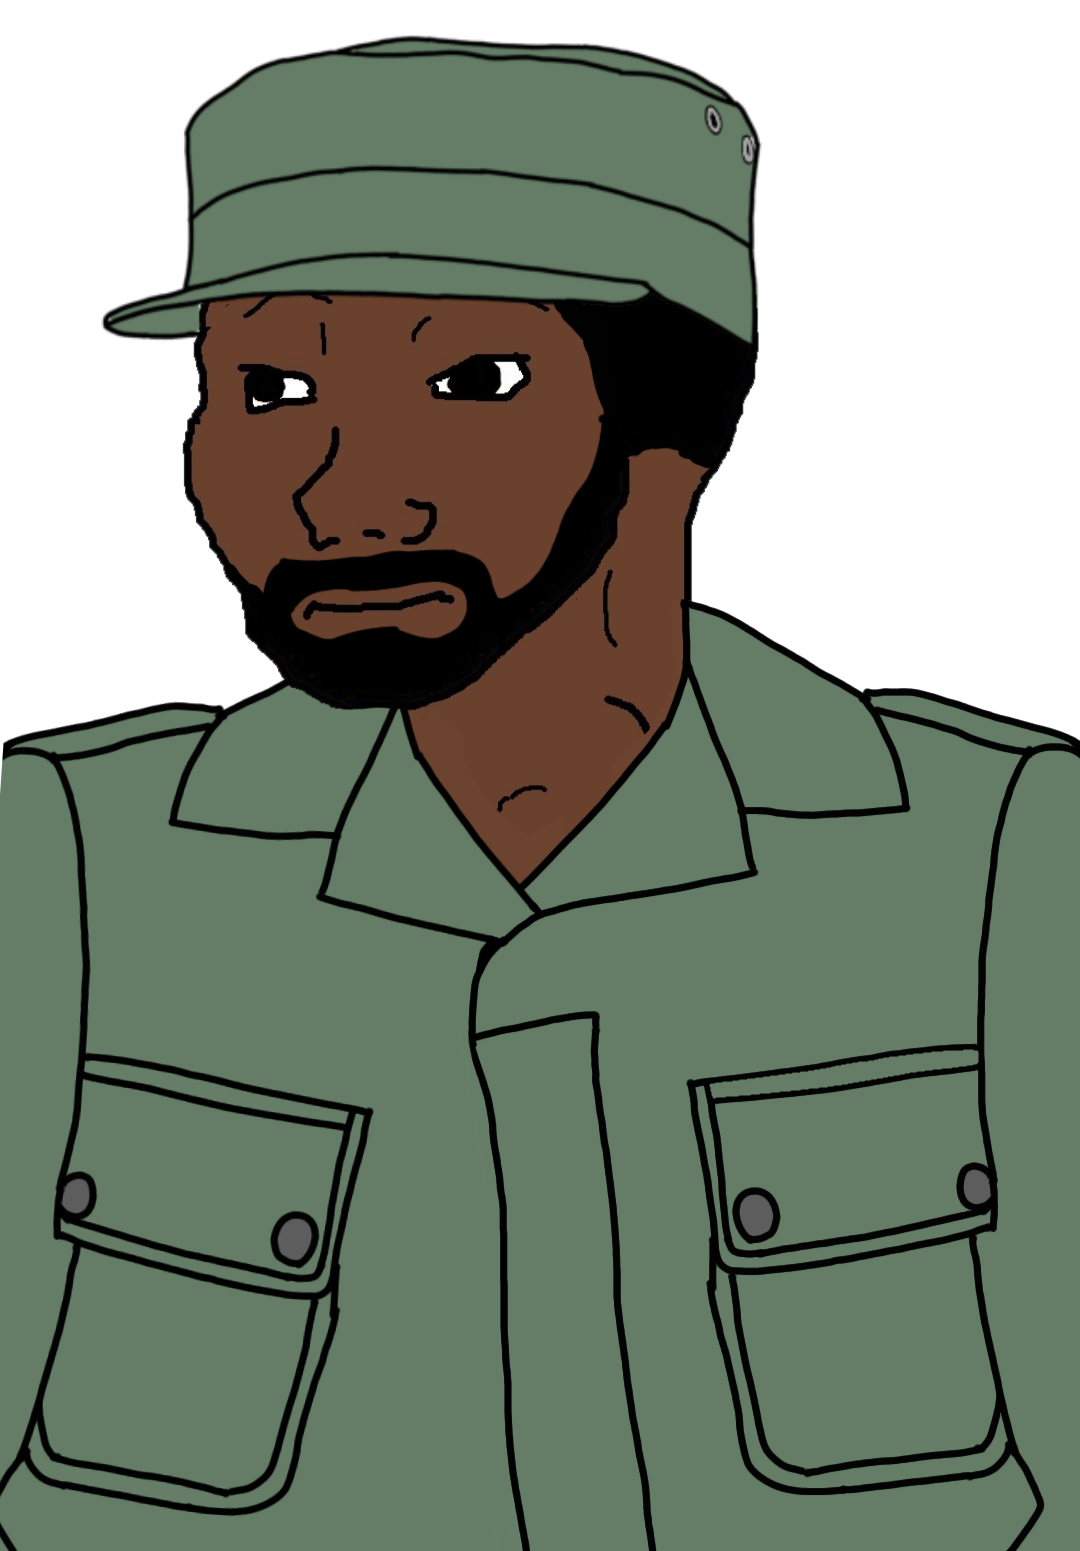
Label: 5_Blackjak